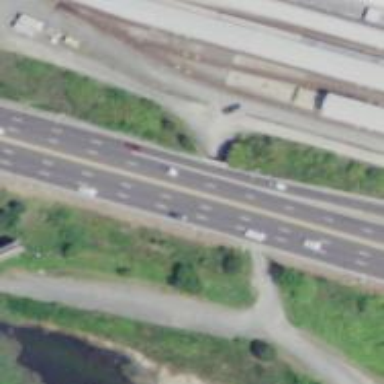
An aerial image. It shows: Asphalt bridge on motorway. It is part of urban freeway/expressway system.